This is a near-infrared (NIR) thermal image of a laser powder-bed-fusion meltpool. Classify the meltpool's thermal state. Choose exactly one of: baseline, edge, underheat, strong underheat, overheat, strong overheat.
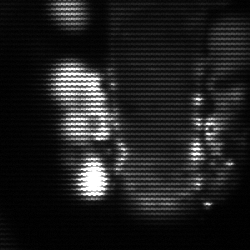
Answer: strong underheat